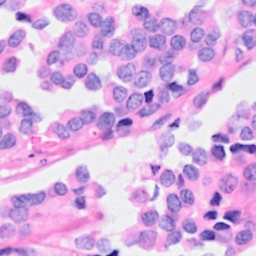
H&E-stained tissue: Breast